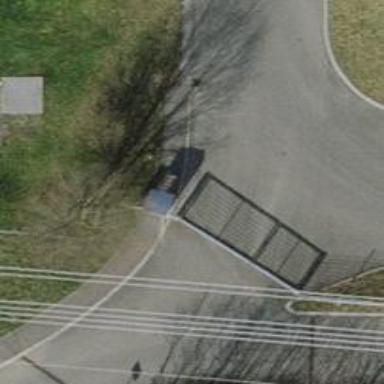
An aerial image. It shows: Gate.